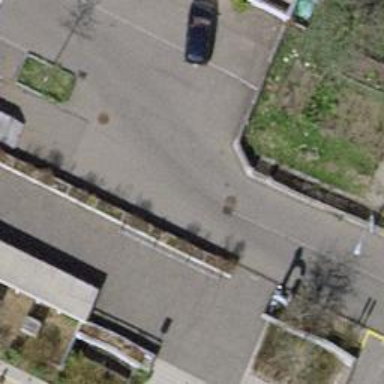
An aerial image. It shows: Bicycle parking area.